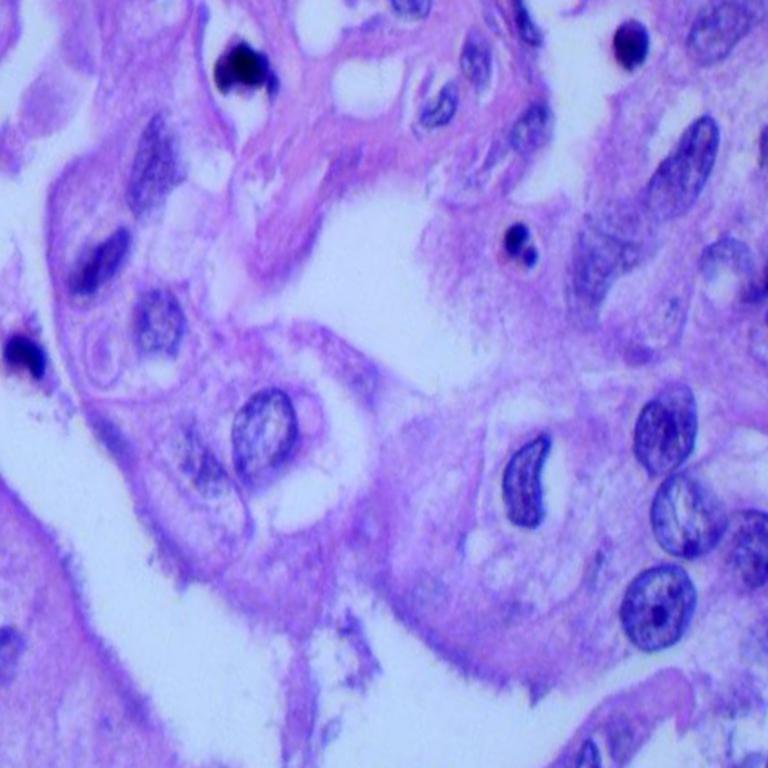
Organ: lung
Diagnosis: adenocarcinomas